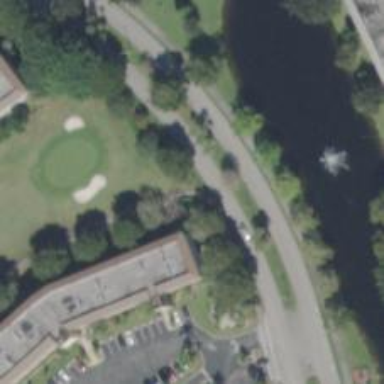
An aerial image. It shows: Path for golf carts.